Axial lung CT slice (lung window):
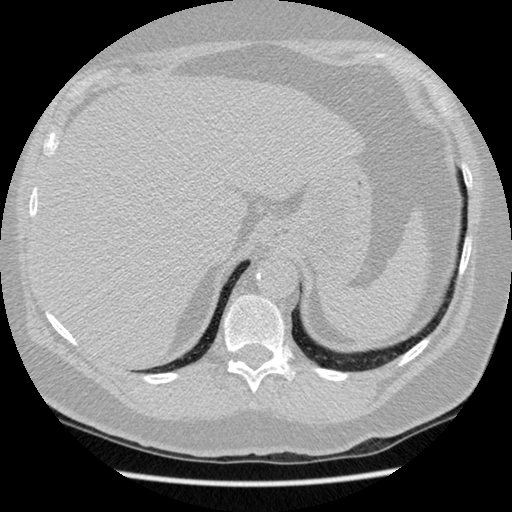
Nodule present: no